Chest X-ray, PA view. Patient: 58 years old, sex M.
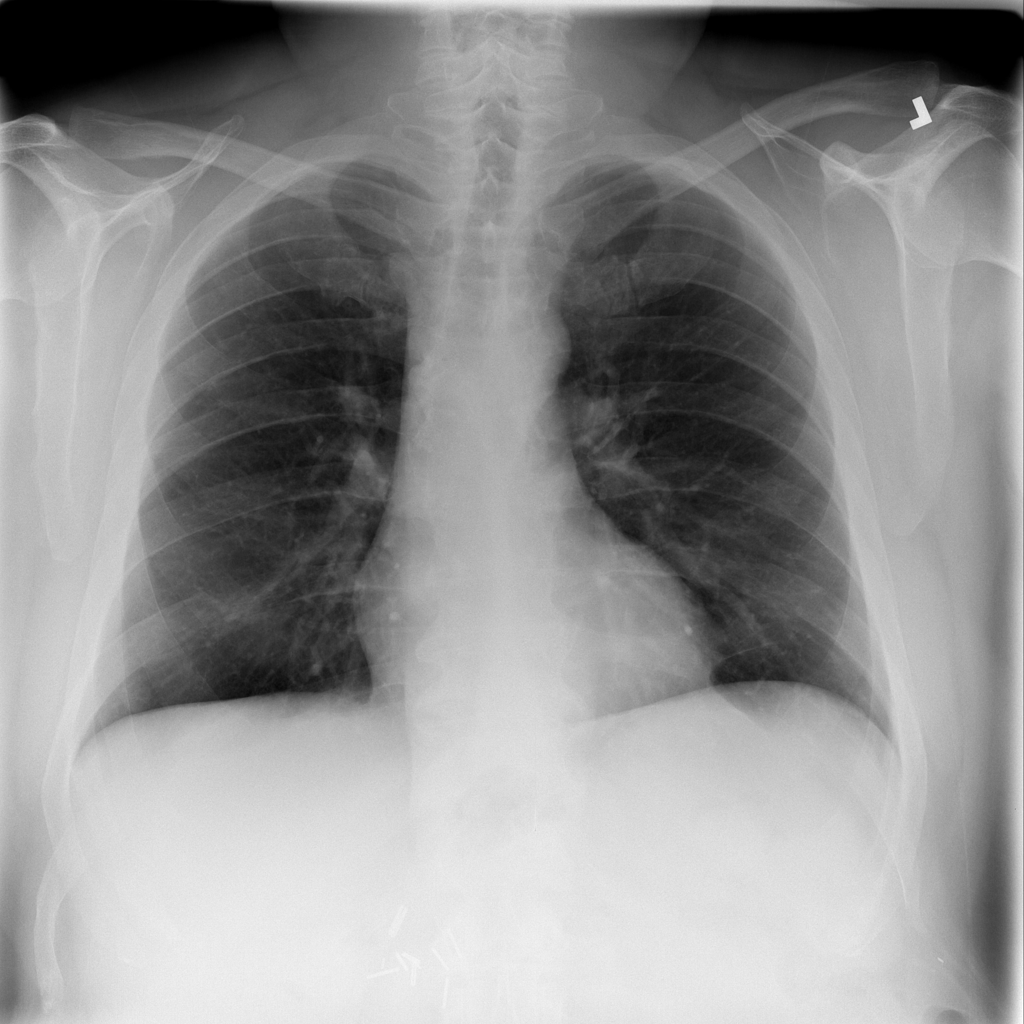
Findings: No Finding